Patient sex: F
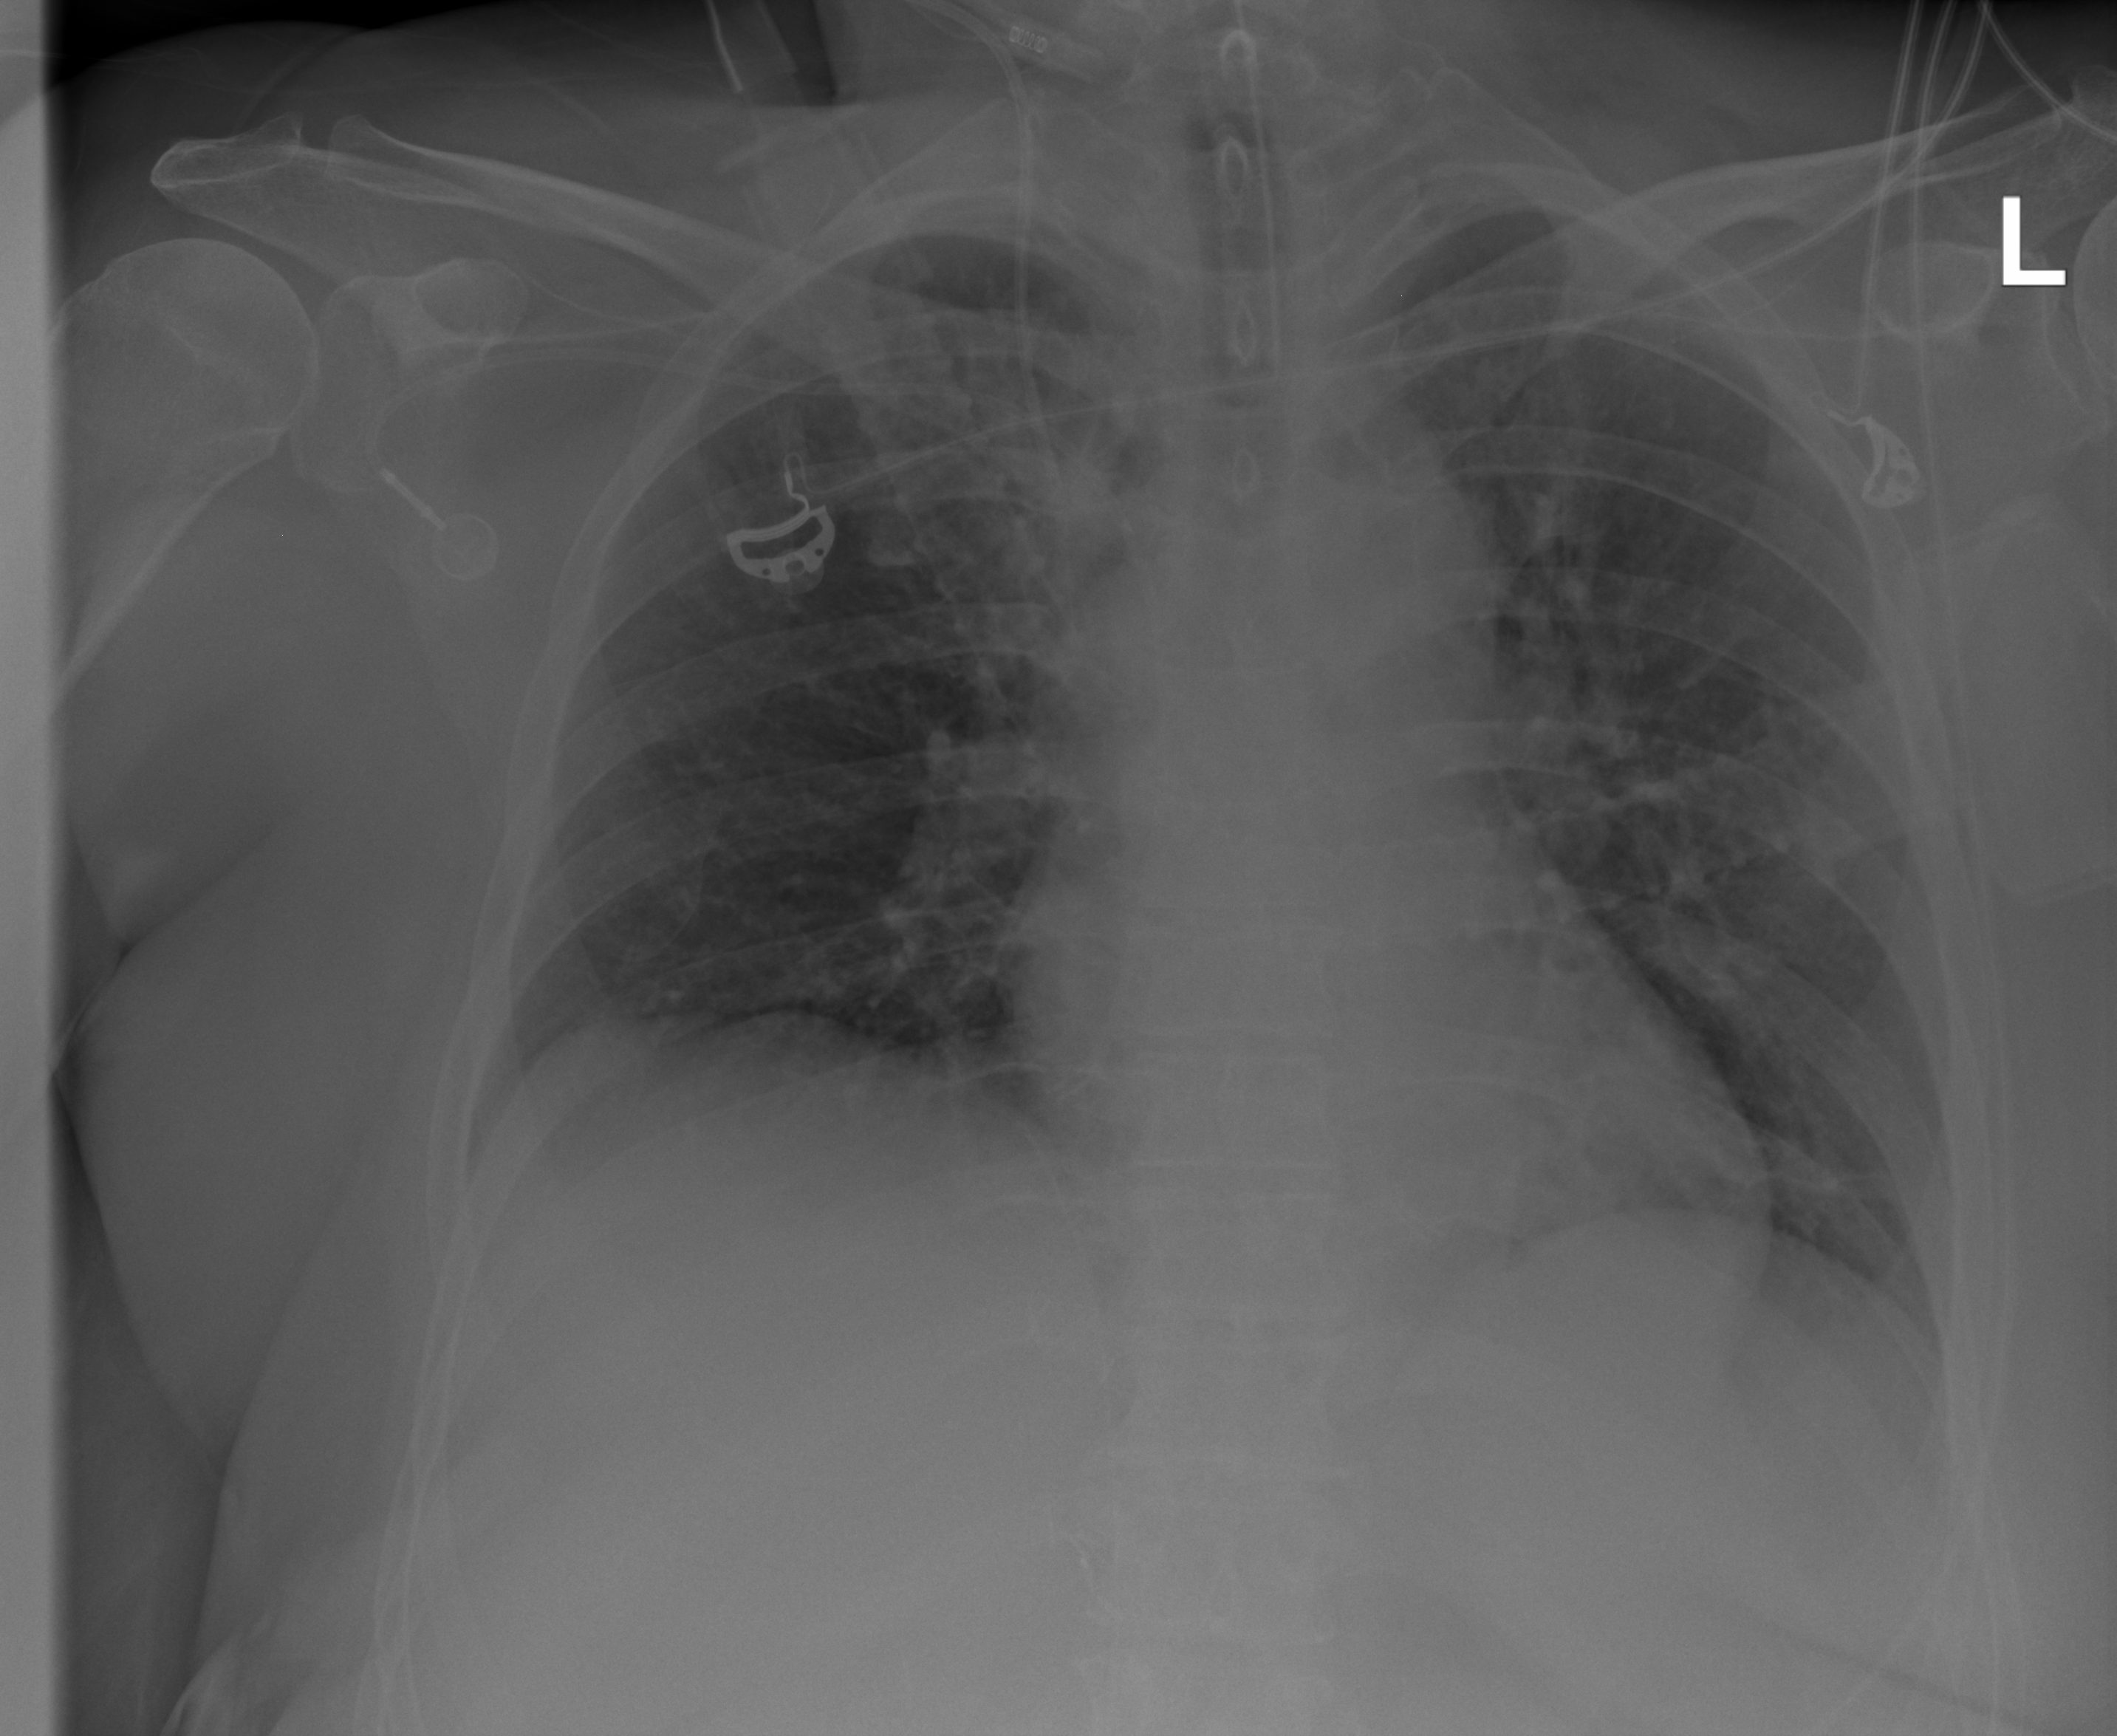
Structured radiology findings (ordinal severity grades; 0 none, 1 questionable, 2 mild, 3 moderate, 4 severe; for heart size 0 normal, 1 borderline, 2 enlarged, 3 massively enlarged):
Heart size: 0
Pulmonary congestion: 0
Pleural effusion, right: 1
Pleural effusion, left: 0
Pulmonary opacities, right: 0
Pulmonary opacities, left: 0
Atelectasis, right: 2
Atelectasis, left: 2